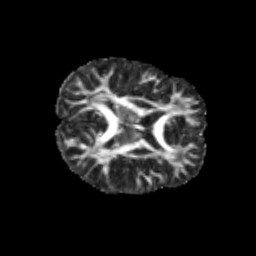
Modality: FA
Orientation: axial
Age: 12
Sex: male
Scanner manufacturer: siemens
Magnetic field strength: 3 T
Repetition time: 3.8 s
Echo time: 0.07 s